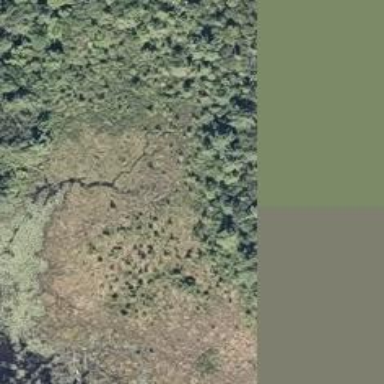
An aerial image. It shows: Bog wetland.